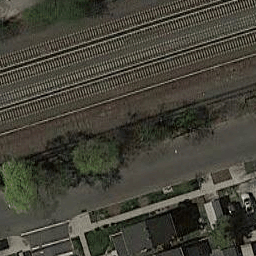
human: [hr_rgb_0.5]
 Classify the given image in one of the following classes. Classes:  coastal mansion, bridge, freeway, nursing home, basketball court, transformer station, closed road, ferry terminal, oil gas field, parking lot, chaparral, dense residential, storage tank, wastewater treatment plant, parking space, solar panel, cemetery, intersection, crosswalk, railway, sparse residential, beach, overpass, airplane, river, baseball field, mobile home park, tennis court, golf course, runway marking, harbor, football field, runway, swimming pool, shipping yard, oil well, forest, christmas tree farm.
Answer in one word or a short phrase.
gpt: railway